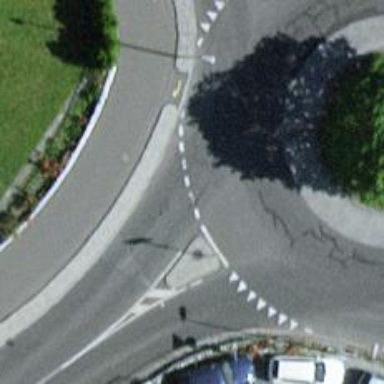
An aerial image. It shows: Secondary road with asphalt surface.